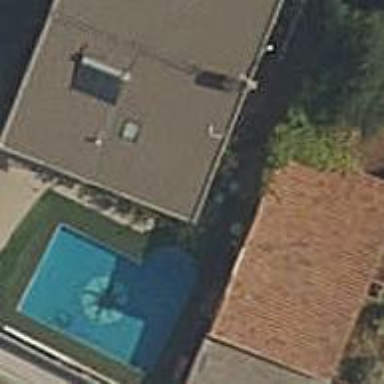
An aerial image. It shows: Swimming pool located in leisure land.